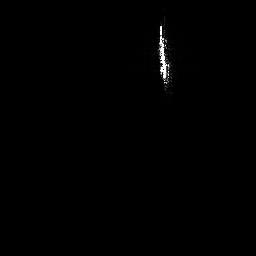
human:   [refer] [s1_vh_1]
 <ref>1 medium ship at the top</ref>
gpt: <box>[[60, 5, 66, 35, 0]]</box>